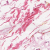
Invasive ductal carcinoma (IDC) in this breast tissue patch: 0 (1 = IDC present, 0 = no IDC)